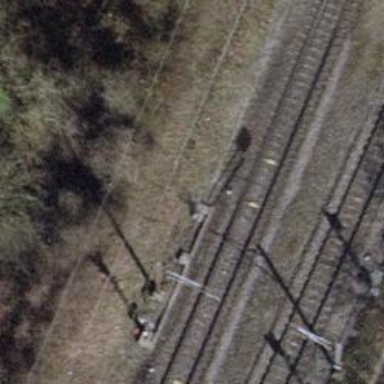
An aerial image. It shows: Railway signal.